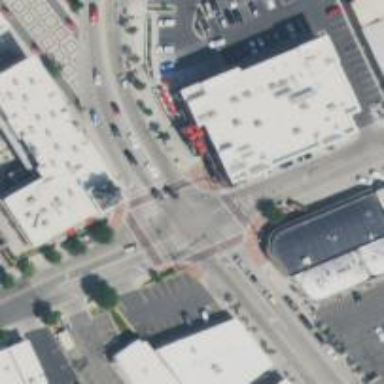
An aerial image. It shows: Marked footway crossing with lines.